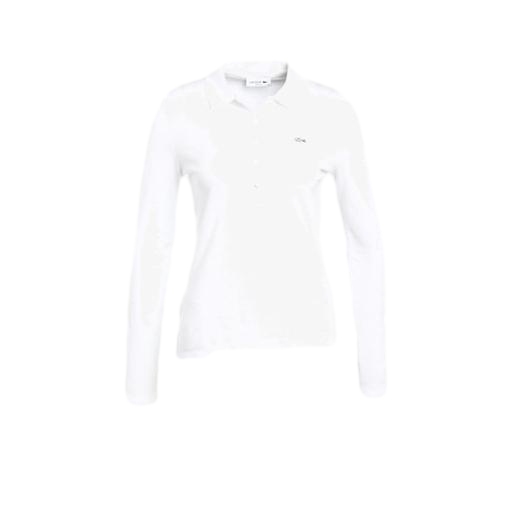
white long-sleeved polo top, white iconic slim stretch polo, skinny-fit stretch polo shirt, white background